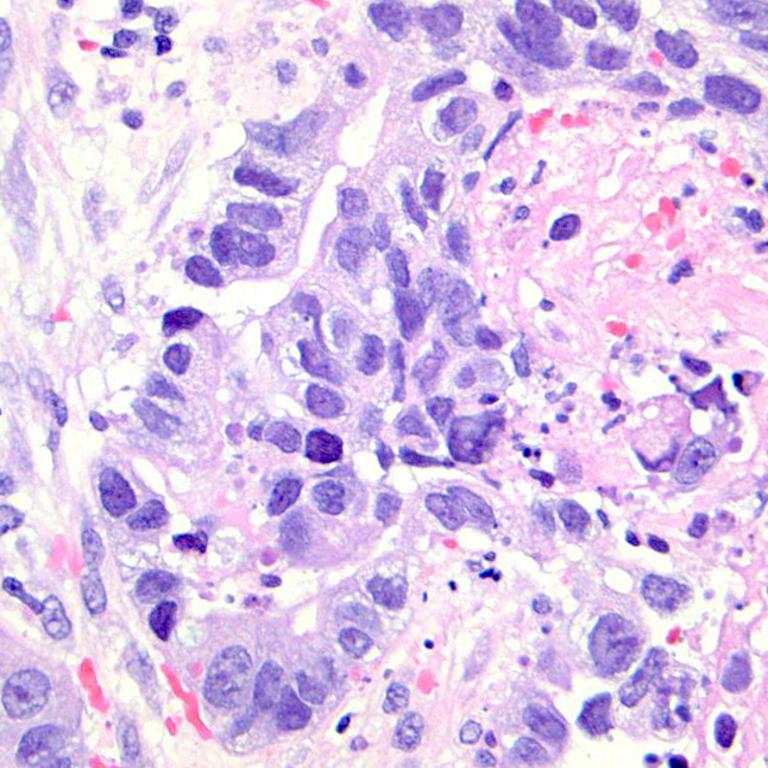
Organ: colon
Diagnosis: adenocarcinomas